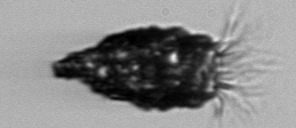
Label: Tintinnopsis